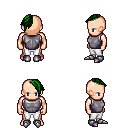
a pixel art fantasy rpg character, male body template, human, light skin, steel chest armor, white pants, green long mohawk hairstyle, metal boots, four views (front, back, left, right), 2x2 character sprite sheet, small pixel art, hard edges, no anti-aliasing